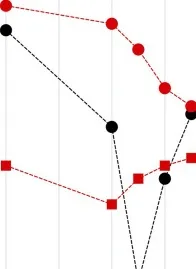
Evolution of hemodynamic and organ function variables. Oxygenation was assessed by PaO2/FiO2 ratio and renal function by serum creatinine levels BPM beats per minute. TOCI, tocilizumab; COL, colchicine; DOBU, dobutamine; mPDN, methylprednisolone; IVIG, Privigen 60 g; GIAP, Giapreza.
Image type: chart (chart)